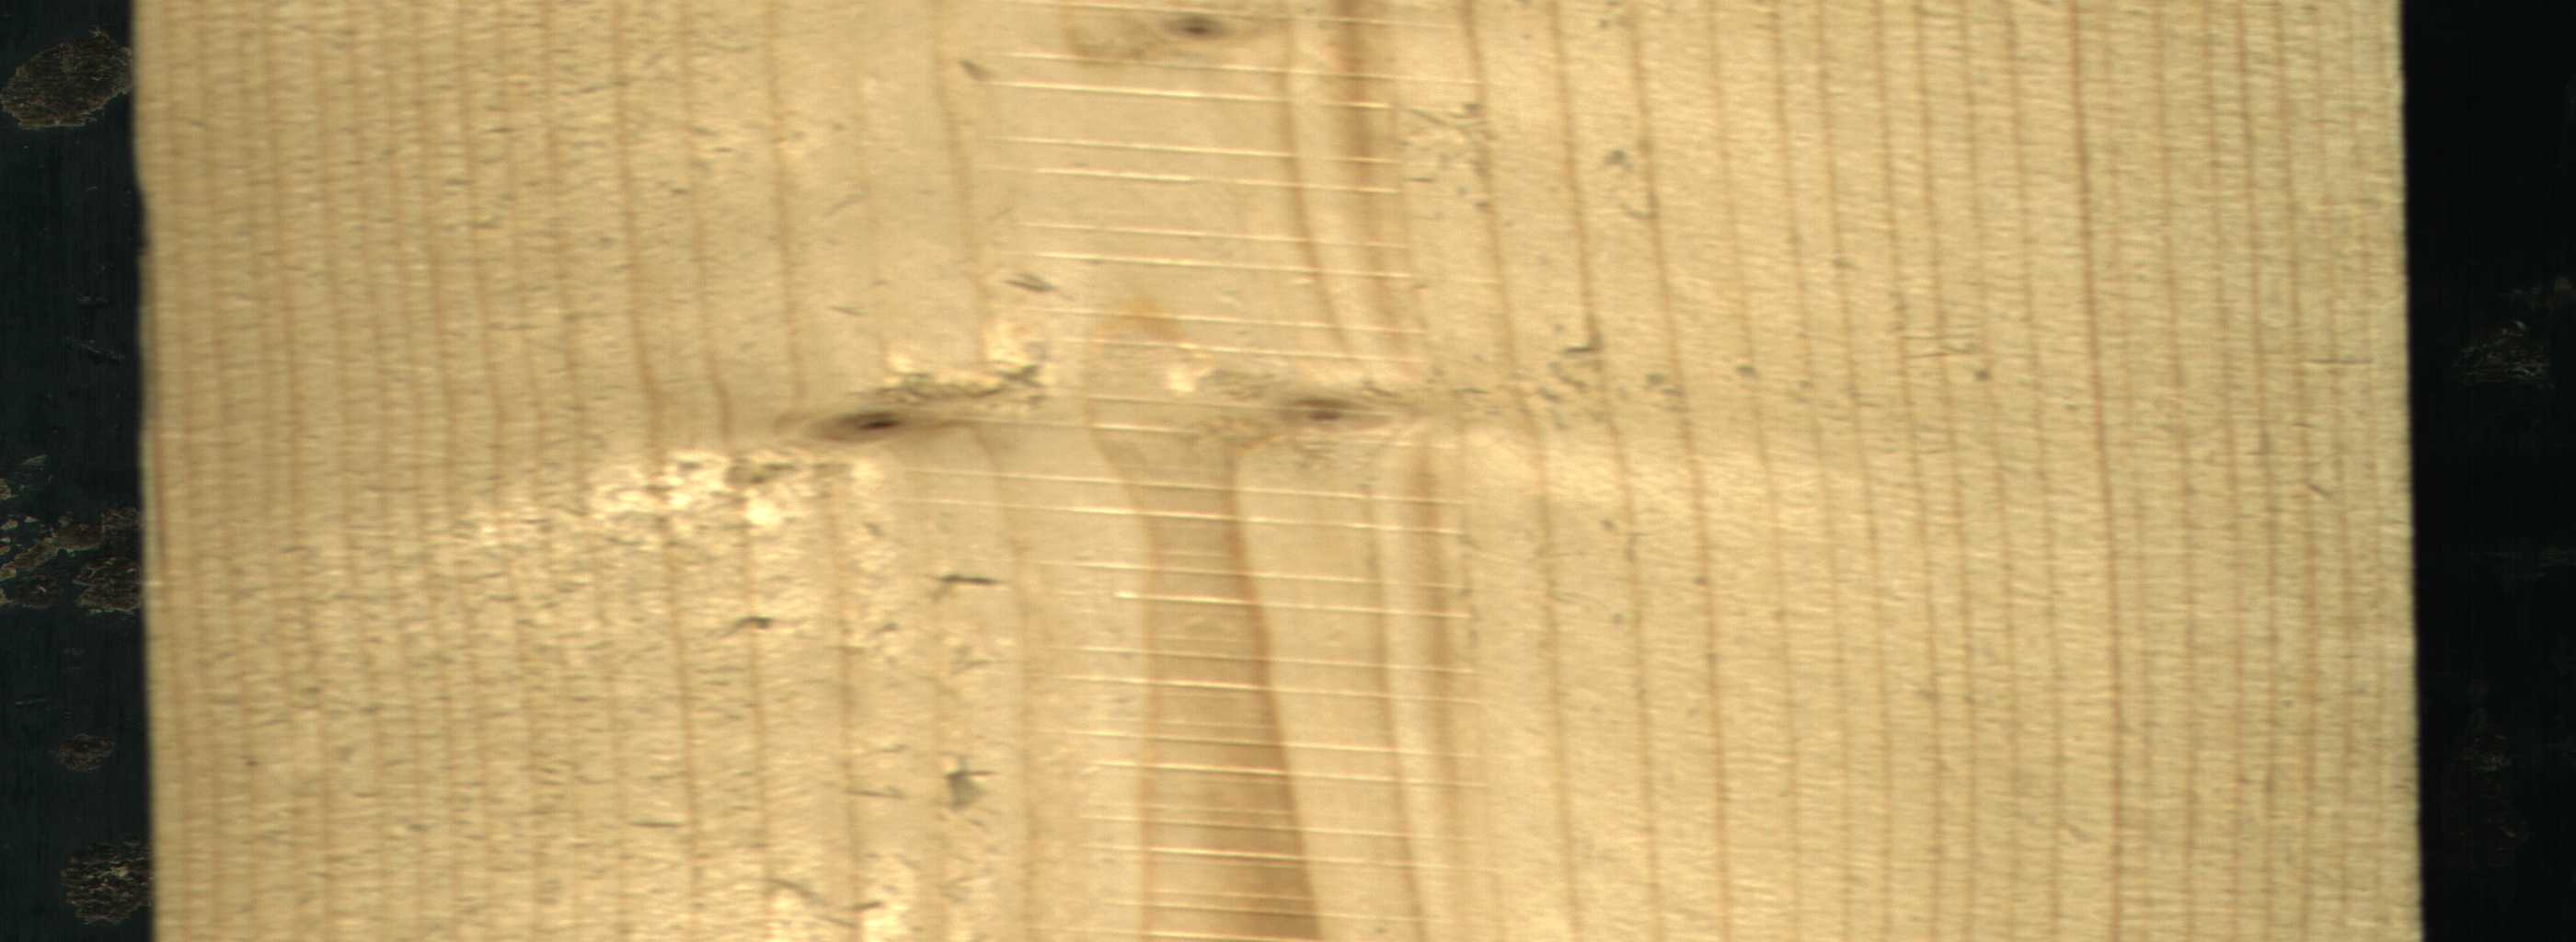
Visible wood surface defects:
Live_Knot
Live_Knot
Live_Knot